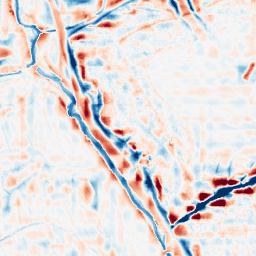
Category: wavelet
Decomposition family: wavelet_reverse_biorthogonal
Decomposition parameters: wavelet: rbio1.3
level: 4
Upsampling method: regularized
Upsampling parameters: scale: 2
lambda_reg: 0.01
Upsampling scale: 2